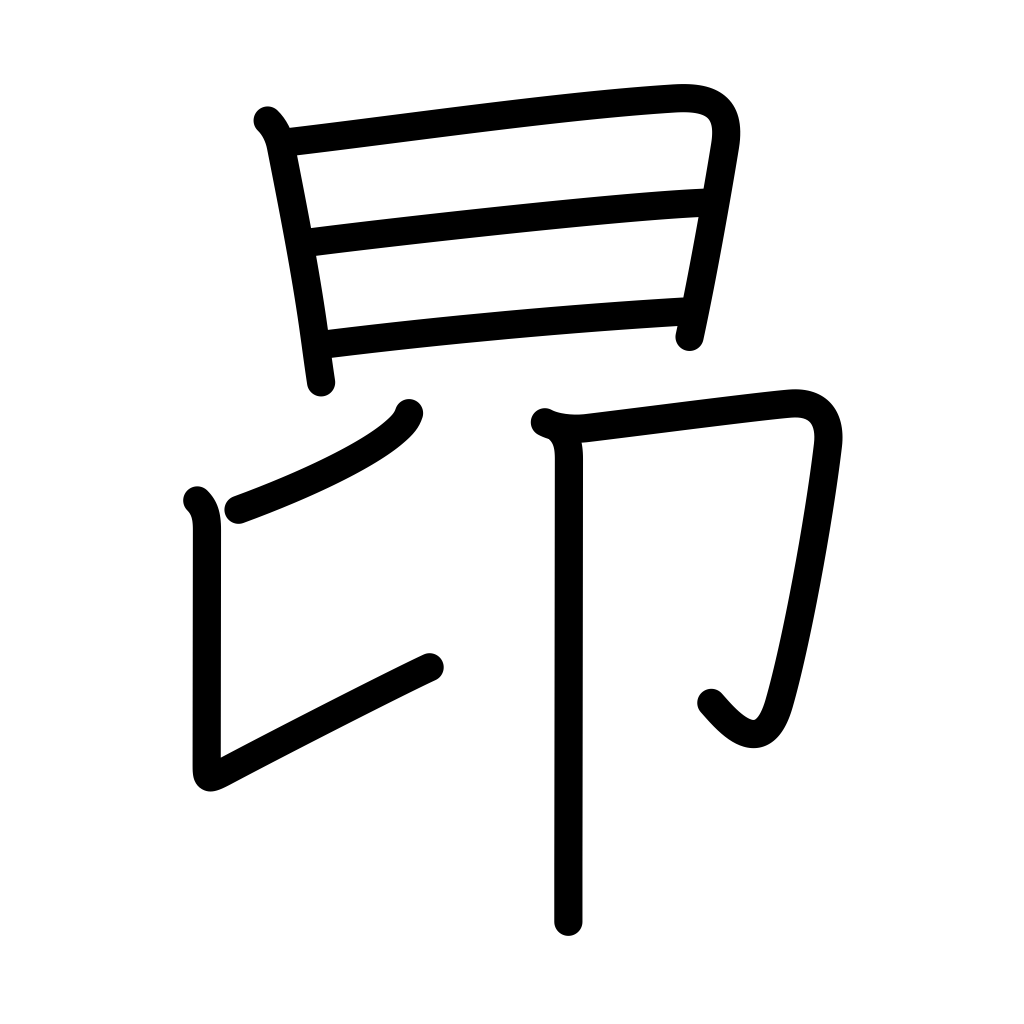
Meaning: rise